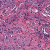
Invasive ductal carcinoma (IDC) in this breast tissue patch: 0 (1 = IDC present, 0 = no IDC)